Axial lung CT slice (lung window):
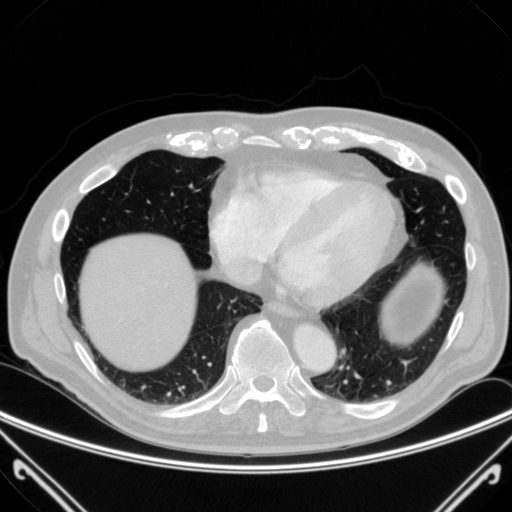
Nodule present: no